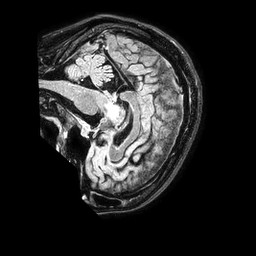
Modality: FLAIR
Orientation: sagittal
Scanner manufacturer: philips
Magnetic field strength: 1.5 T
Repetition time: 4.8 s
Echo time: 0.3 s